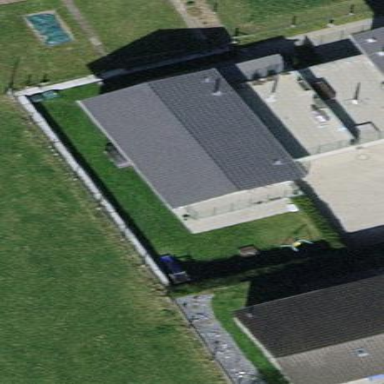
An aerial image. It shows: Detached building with gabled roof.